This continuous-wavelet-transform scalogram was computed from a bearing vibration snapshot. Diagnose the bearing from this image, choosing from: normal, inner_race, outer_race, ball.
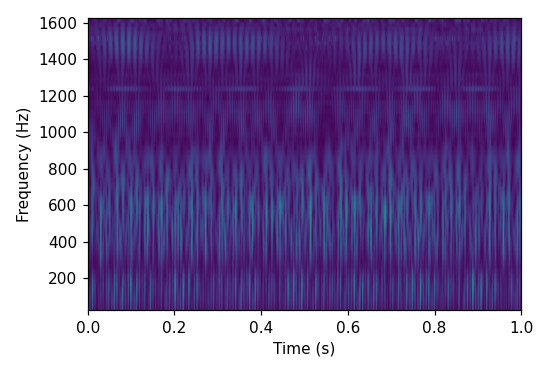
Answer: inner_race